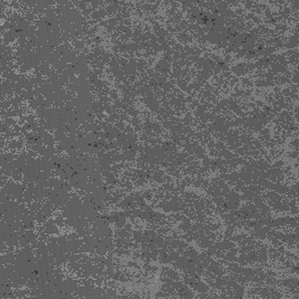
Label: frost